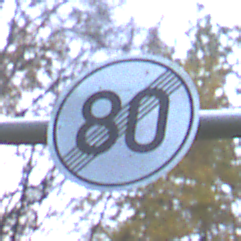
Verkehrszeichen: EndeGeschwindigkeit80
Umgebung: Outdoor, Nature
Tageszeit: SunriseSunset
Wetter: PartlyCloudy
Licht: Natural
Jahreszeit: Autumn
Kontrast: LowContrast